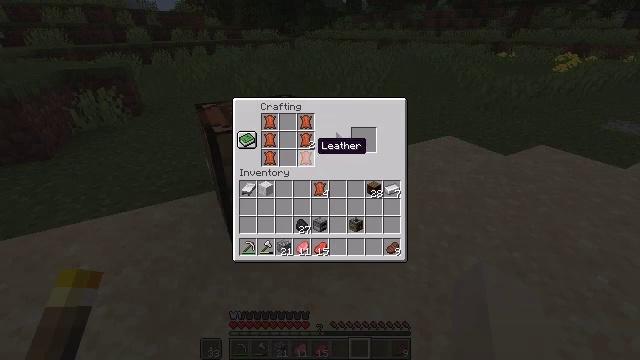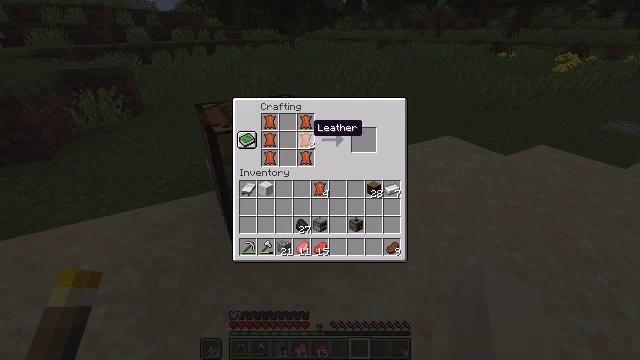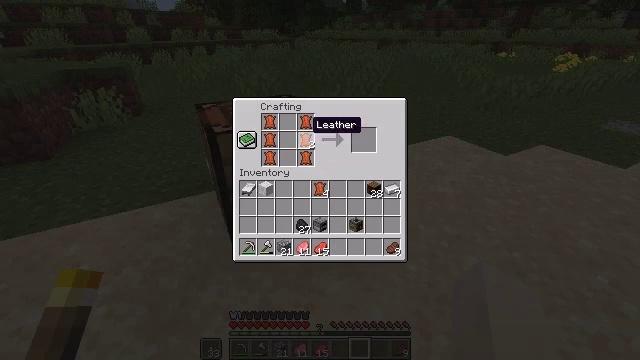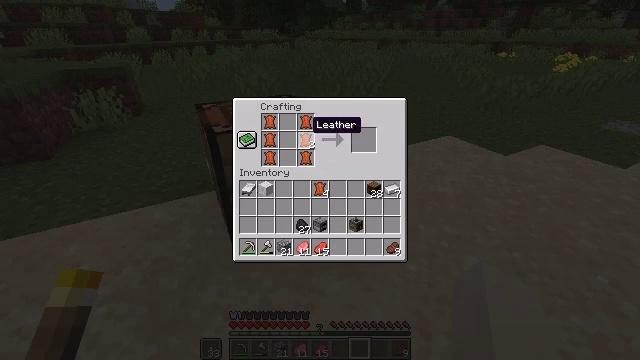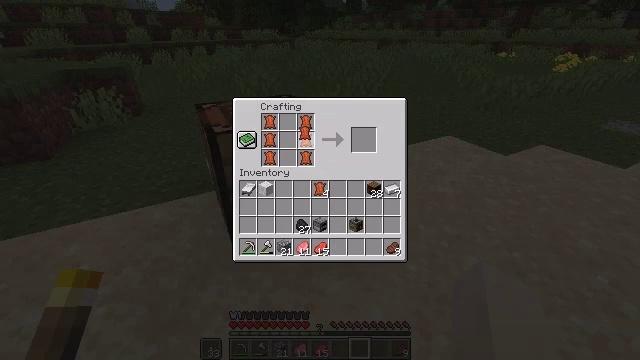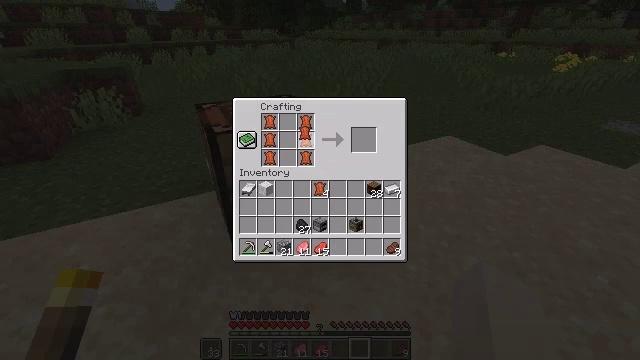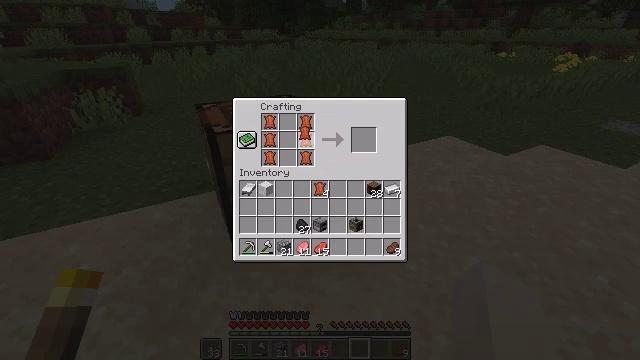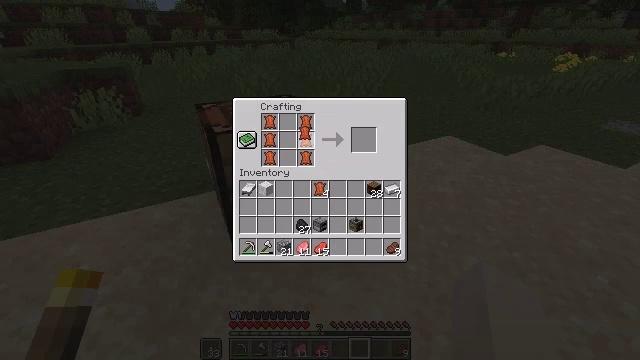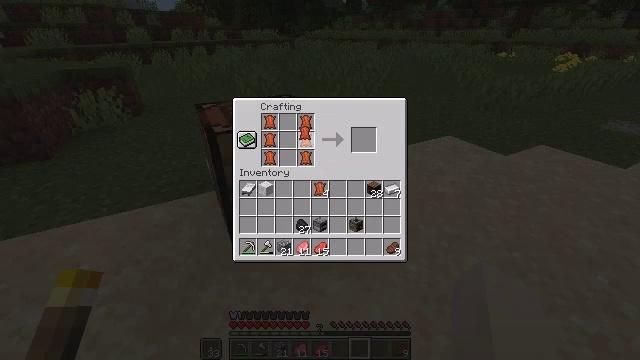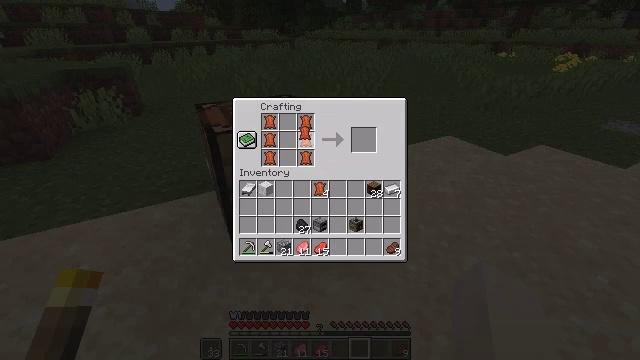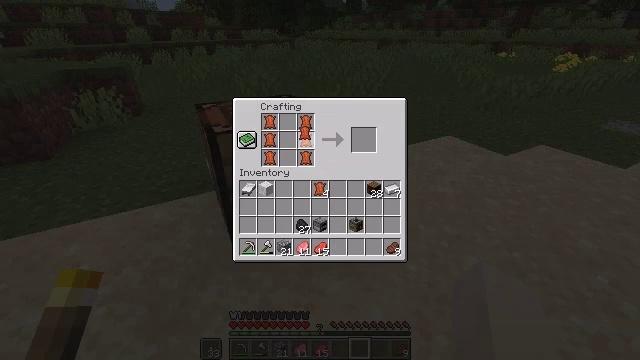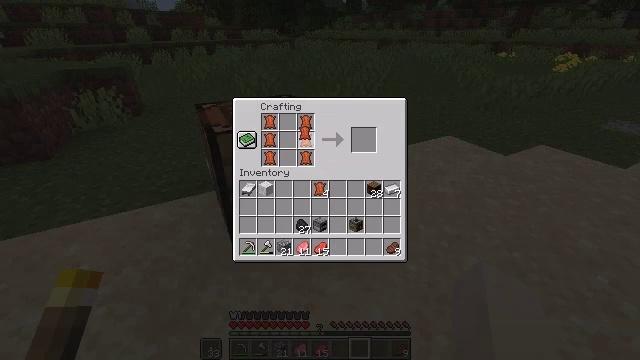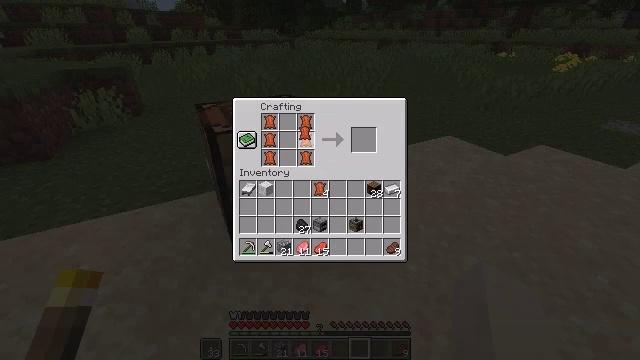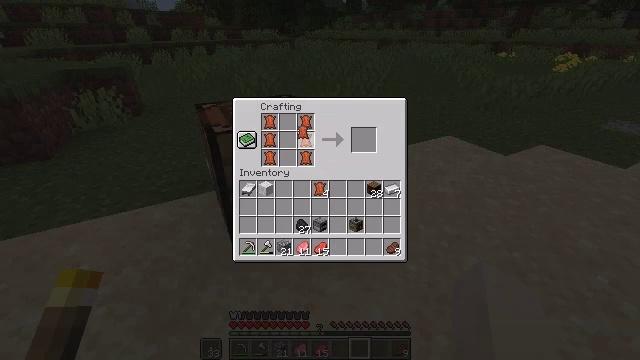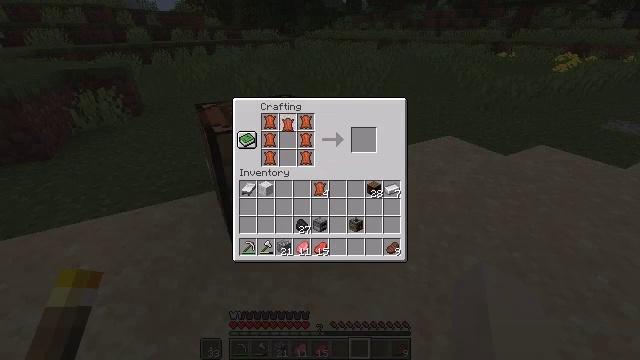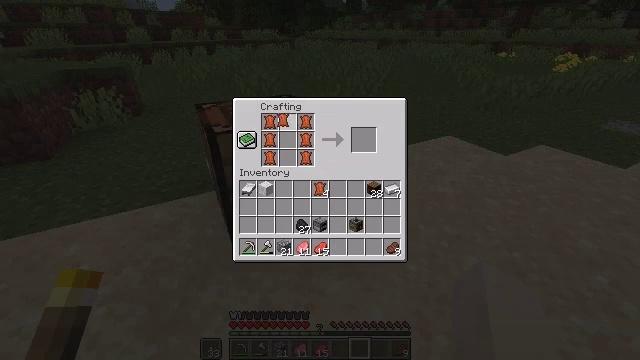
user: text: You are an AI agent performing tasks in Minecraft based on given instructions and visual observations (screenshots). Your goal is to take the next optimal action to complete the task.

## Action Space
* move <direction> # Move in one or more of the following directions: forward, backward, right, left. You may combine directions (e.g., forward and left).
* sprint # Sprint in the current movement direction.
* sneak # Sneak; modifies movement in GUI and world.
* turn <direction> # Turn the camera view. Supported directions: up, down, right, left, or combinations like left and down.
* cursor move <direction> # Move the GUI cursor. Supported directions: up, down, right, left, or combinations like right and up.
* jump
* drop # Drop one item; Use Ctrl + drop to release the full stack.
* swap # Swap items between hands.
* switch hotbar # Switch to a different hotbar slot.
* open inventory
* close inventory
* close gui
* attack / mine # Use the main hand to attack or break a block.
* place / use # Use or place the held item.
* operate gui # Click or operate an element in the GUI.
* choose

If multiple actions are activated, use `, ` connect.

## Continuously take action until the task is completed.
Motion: motion action
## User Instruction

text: Make some leather leggings in the crafting table.
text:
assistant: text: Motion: cursor move up
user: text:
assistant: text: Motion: no_op
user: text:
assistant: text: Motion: no_op
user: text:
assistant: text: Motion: choose
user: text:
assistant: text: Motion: choose
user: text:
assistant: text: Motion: choose
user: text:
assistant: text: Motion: choose
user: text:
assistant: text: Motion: no_op
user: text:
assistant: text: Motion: no_op
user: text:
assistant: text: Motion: no_op
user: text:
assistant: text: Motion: no_op
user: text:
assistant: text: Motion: no_op
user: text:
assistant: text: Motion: no_op
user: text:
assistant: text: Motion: cursor move left and up
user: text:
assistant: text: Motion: no_op
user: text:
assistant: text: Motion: no_op
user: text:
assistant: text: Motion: operate gui
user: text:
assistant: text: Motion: operate gui
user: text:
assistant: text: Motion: operate gui
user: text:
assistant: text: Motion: no_op
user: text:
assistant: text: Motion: no_op
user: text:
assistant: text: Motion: cursor move right
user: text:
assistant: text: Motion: cursor move right and down
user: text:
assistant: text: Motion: sneak, cursor move right
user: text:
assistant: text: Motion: sneak
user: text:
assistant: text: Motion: sneak
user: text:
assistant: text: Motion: sneak
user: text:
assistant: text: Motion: sneak
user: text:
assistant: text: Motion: sneak
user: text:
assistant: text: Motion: sneak, operate gui